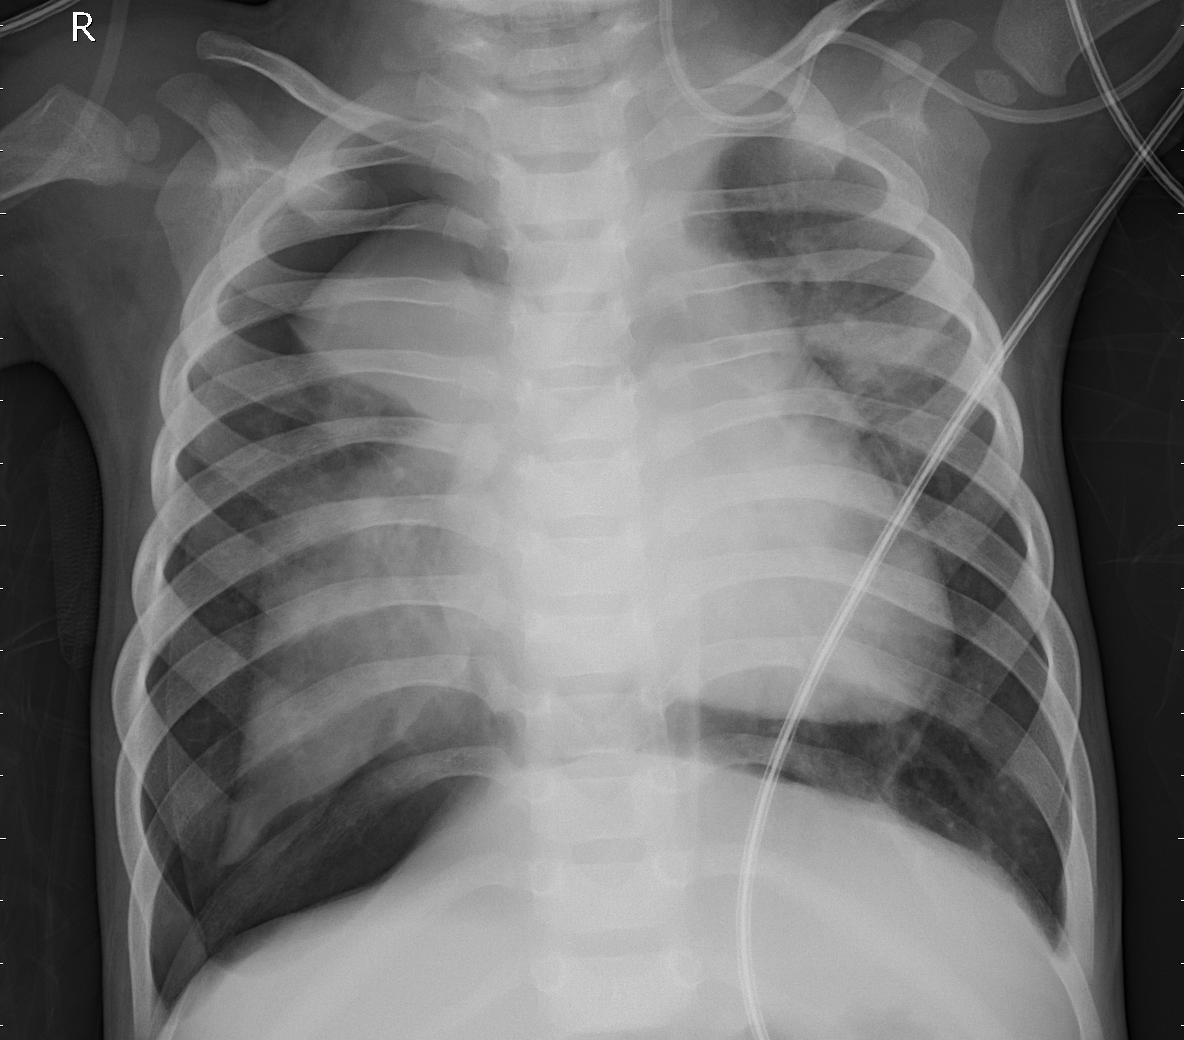
Diagnosis: PNEUMONIA